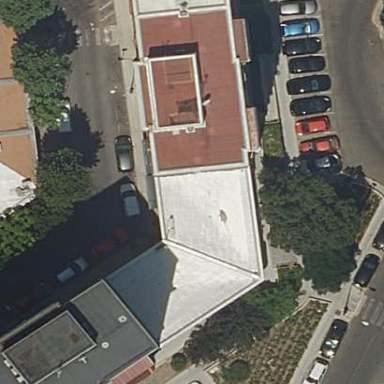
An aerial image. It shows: Residential building.